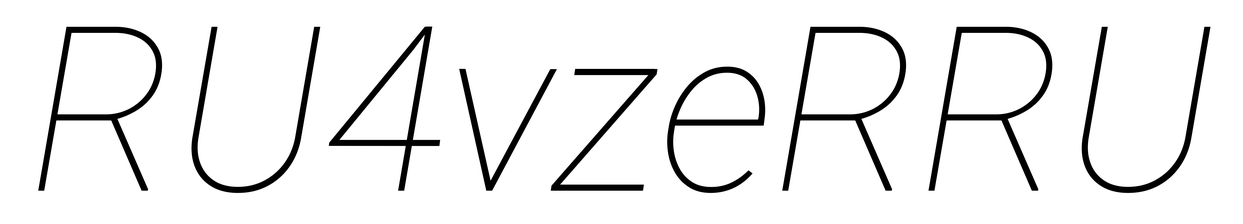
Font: Roboto-Italic_Thin_Italic